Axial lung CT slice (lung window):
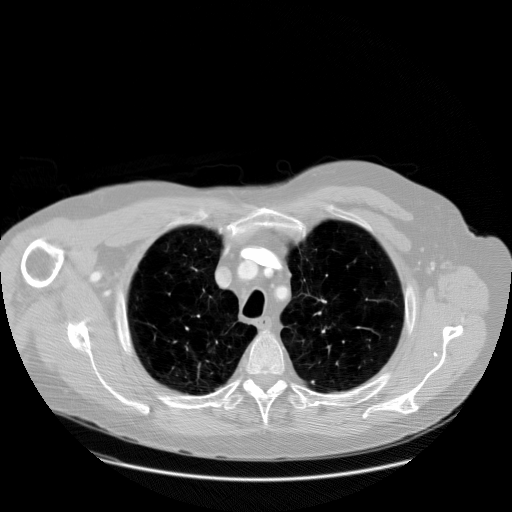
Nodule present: yes
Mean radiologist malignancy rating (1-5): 1